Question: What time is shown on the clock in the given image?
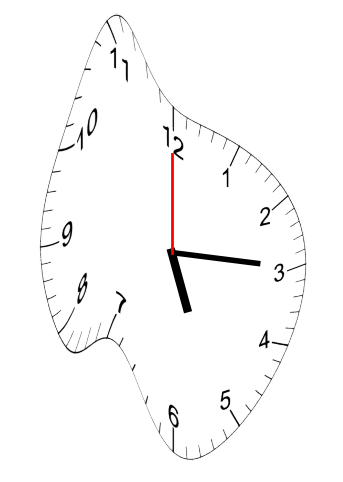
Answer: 05:15:00